Question: I am reading through "Computer Architecture: A Quantative Approach, 5th ed" and am looking at an example from Chapter 5 on page 350. Attached is a scan of the example in question. I do not quite follow the logic of how they do things in this example.

My questions are, as follows:
1. Where is the 0.3ns cycle time coming from?
2. 200/0.3 is roughly 666 cycles, I follow this. However, when plugged back into the CPI equation, it makes no sense: 0.2% (0.002) x 666 is equal to 1.332 and not 1.2. What is going on here?
3. When they say that "the multiprocessor with all local references is 1.7/0.5 = 3.4 times faster", where are they getting that from? Meaning: I see nowhere in the given information stating that local communication is twice as fast...
Any help would be appreciated.
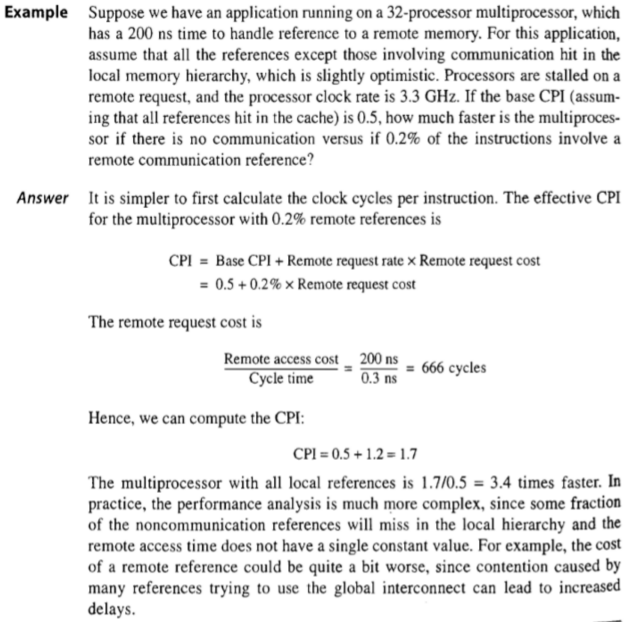
Answer: > Where is the 0.3ns cycle time coming from?
That comes from the clock rate of 3.3 GHz. 1 / 3.3 GHz = 0.3ns.
> 200/0.3 is roughly 666 cycles, I follow this. However, when plugged back into the CPI equation, it makes no sense: 0.2% (0.002) x 666 is equal to 1.332 and not 1.2. What is going on here?
I think you're right. That looks like a misprint. That should be
CPI = 0.5 + 1.33 = 1.83
> When they say that "the multiprocessor with all local references is 1.7/0.5 = 3.4 times faster", where are they getting that from? Meaning: I see nowhere in the given information stating that local communication is twice as fast...
They don't say anywhere that local communication is twice as fast. They're dividing the effective CPI that they calculated for the multiprocessor with 0.2% remote references by the base CPI of 0.5. This tells you how many times faster the multiprocessor with all local references is. (Of course it should be about 1.83/0.5 = 3.66 times faster.)